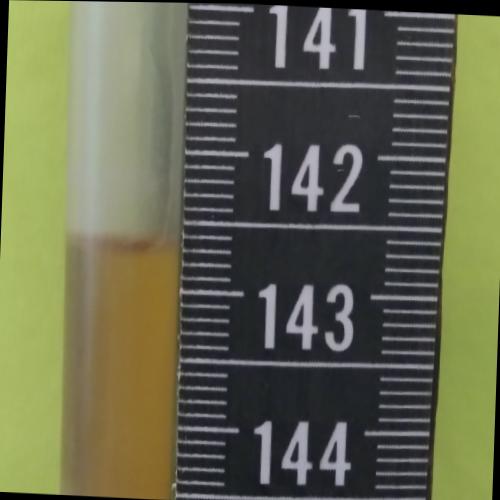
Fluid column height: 142.7 cm